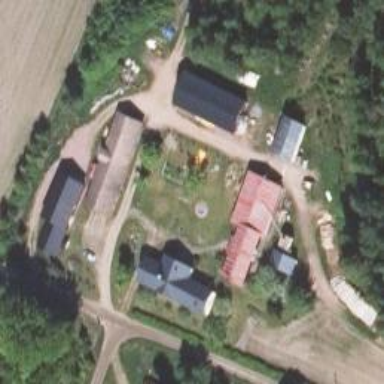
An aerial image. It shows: Farmyard area.